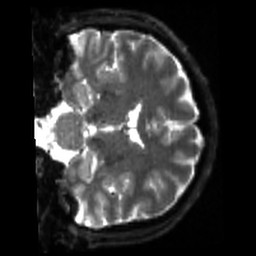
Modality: sbref
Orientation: coronal
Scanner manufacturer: siemens
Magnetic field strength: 3 T
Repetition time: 4 s
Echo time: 0.0594 s